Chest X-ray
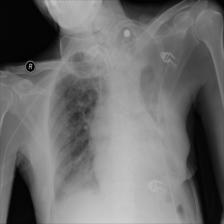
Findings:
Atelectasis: negative
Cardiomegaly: negative
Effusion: positive
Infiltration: negative
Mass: negative
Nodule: negative
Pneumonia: negative
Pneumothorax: negative
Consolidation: negative
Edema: negative
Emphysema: negative
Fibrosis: negative
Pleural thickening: negative
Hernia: negative